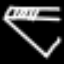
Label: diamond